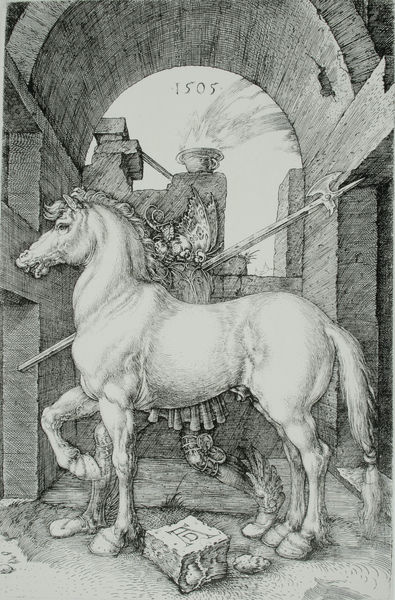
Titel: Das kleine Pferd
Künstler: Albrecht Dürer
Institution: (Seriendruck)
Schlagwörter: feuer, flügel, himmel, mann, weiß, grau, pfeiler, profil, schwarz, skizze, zeichnung, tier, rock, architektur, bibel, mensch, rahmen, stein, signatur, gehen, rauch, boden, renaissance, pferd, reiter, deutschland, huf, hufe, schweif, topf, holzschnitt, papier, bogen, grafik, graphik, schemel, krieg, arch, lanze, soldier, white, black, dick, print, pot, ad, jahreszahl, tor, halle, buch, burg, torbogen, flammen, druck, druckgraphik, schnitt, druckgrafik, monogramm, schwarz weiß, holzstich, radierung, stich, illustration, soldat, waffe, lauf, dreispitz, helm, stiefel, allegorie, schmetterling, ritter, rüstung, schimmel, halbrund, gemäuer, zahl, ziffer, ross, teufel, man, stone, building, hellebarde, knight, speer, dürer, 1505, kupferstich, ruin, etching, tail, hengst, meister, door, kreuzgang, kuperstich, steinblock, schmiede, albrecht, albrecht dürer, legs, horse, fire, book, hoof, seriendruck, feuertopf, burning, doorway, durer, architekutr, khaos, rbogen, schmetterlich, srchitketur, vault, mane, spear, barrel, lance, 6 beine, exlibris, druckermakre, druckermarke, nostril, graphics, albrecht durer, barrel vault, cauldron, direr, 1504